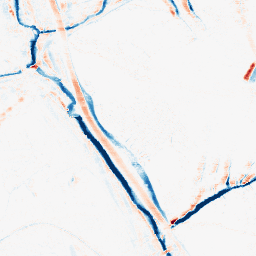
Category: morphological
Decomposition family: morphological_ellipse
Decomposition parameters: operation: average
width: 5
height: 10
Upsampling method: quintic
Upsampling parameters: scale: 8
Upsampling scale: 8